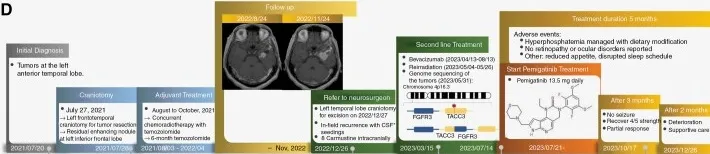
Imaging series and treatment course of the patient (D).
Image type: radiology (mri)